Question: I have a 'TitleAreaDialog' with a 'TableViewer' which allows the user to select a row from the table. The problem is, that the content of the table may change over time. I would like to implement a refresh behaviour commonly found in browsers (e.g. by pressing the content of the table should refresh).
Below is a screenshot which should hopefully make the scenario a little clearer:
It looks like there is a possible solution in <URL>, but I think it is flawed for several reasons:
- 'Display'- 'TitleAreaDialog''Widget'- 'TitleAreaDialog'
What is the proper way of adding a 'KeyListener' to a 'TitleAreaDialog' (or 'Dialog' in general) without using the filter mechanism as described in the <URL>?
I know that this question somehwhat fails in the <URL> department, but any pointers into the right direction are highly appreciated.

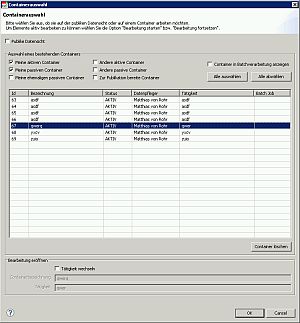
Answer: Adding a 'Listener' for key events is a tricky thing. You want the 'Listener' to be fired when none of the contained 'Control's has focus and you want it to fire even if a child of the 'Dialog' has focus.
There are basically two solutions to this problem:
1. The obvious choice: Use addFilter when the Dialog is created and removeFilter when the dialog is closed (in close()).
2. Create a Listener for SWT.KeyUp and add it to ALL children of the Dialog. This is necessary for the event to fire independent of the focus control.
I prefer solution 1, since it's less clutter and SWT will take care of everything (well, except for adding and removing the filter). Adding a 'Listener' to all child controls is nothing you really should do, but it would do the job as well.
---
If you don't want to add and remove the filter each time, create a subclass 'Dialog' or 'TitleAreaDialog' that does it once, and reuse it by subclassing again.
If adding and removing the filter is too much hassle in general, then I'm afraid there is no easier solution.